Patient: sex F, age 46
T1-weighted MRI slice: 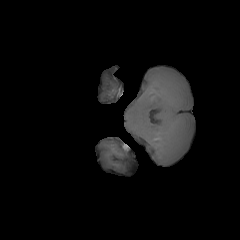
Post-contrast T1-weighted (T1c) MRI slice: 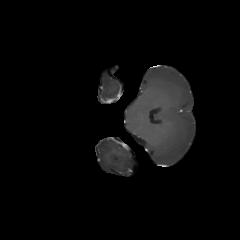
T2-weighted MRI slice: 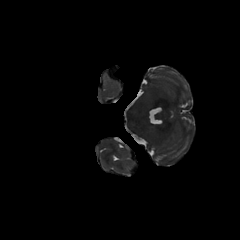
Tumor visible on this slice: no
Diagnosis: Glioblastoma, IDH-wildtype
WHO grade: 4